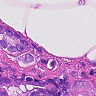
Metastatic tissue present: yes